高一 · 立体几何学
如图所示, 在长方体 $A B C D-A_{1} B_{1} C_{1} D_{1}$ 中, 直线 $B_{1} D_{1}$ 与长方体的六个面之间的位置关系如何?

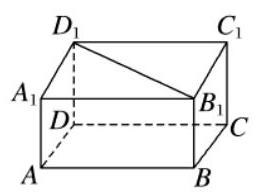
答案: $B_{1} D_{1}$ 在平面 $A_{1} C_{1}$ 内, $B_{1} D_{1}$ 与平面 $B C_{1}, A B_{1}, A D_{1}, C D_{1}$ 都相交, $B_{1} D_{1}$ 与平面 $A C$ 平行.